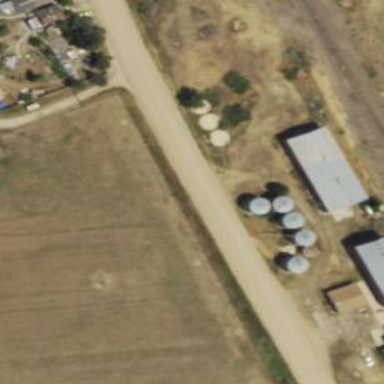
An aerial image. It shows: Silo.